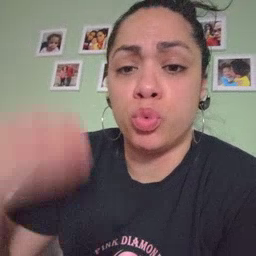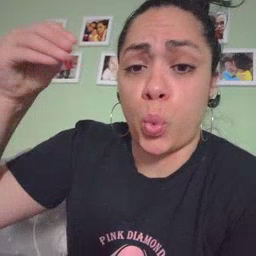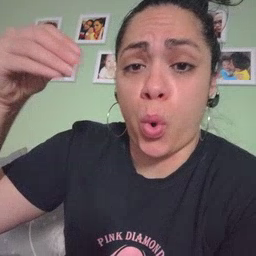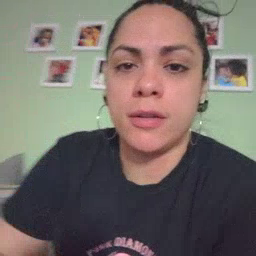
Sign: store